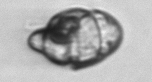
Label: Proterythropsis